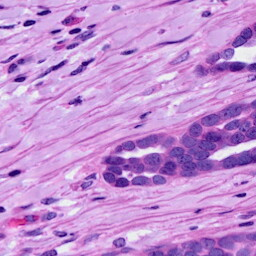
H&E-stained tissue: Ovarian